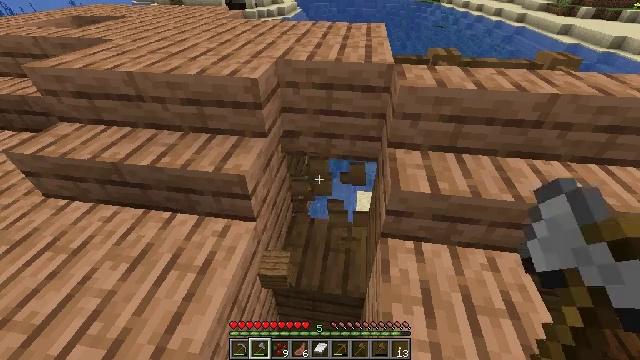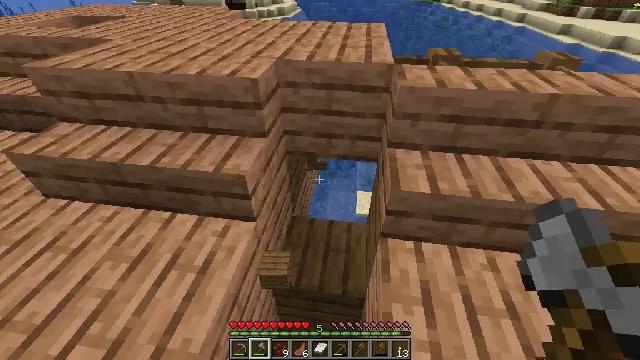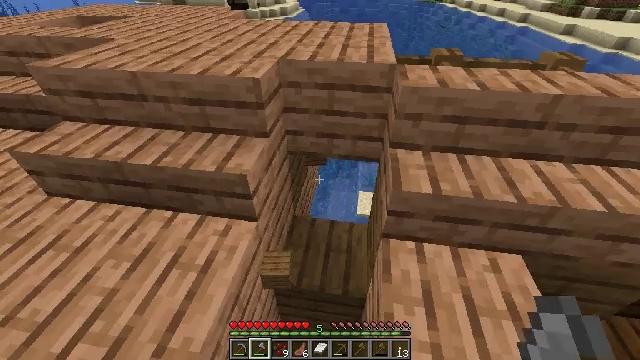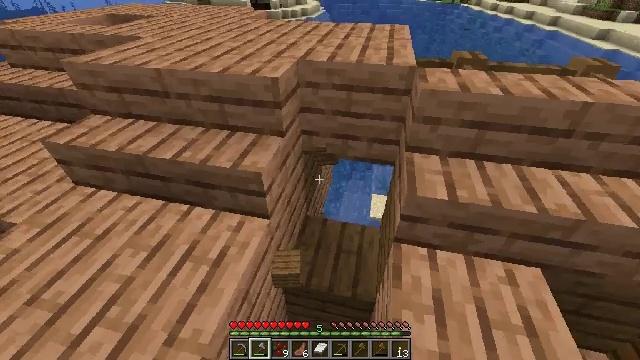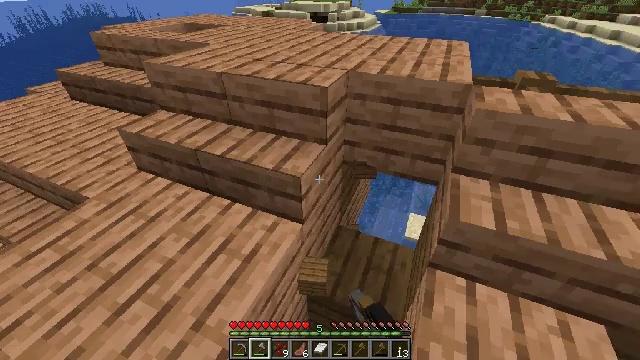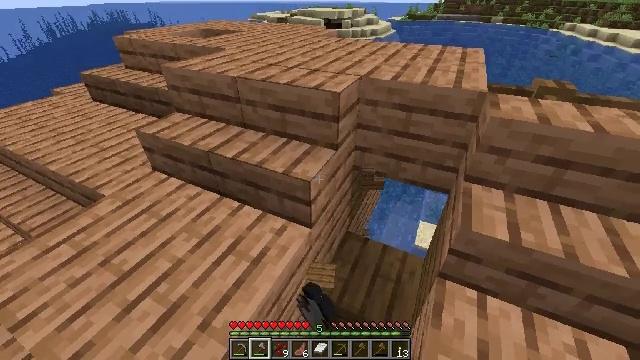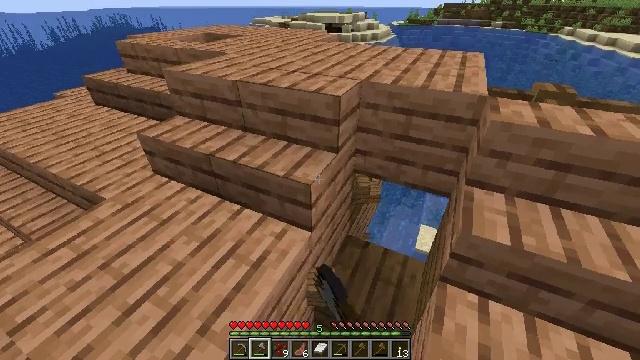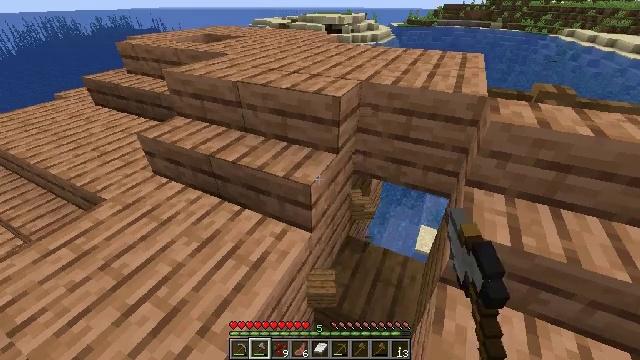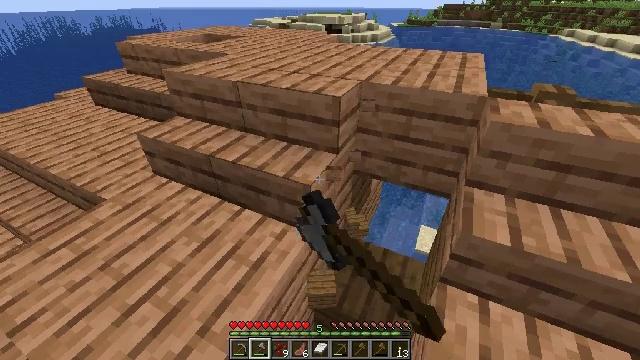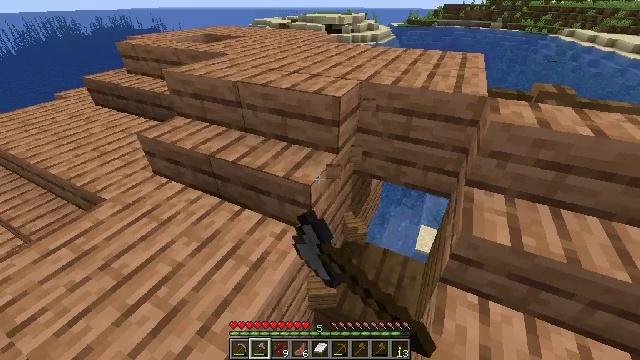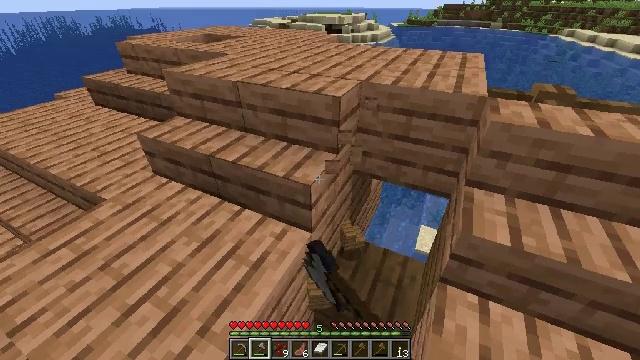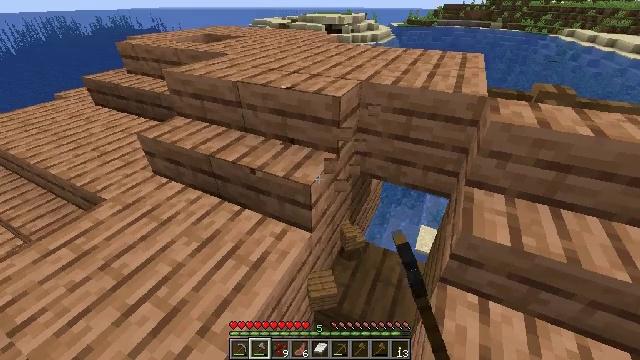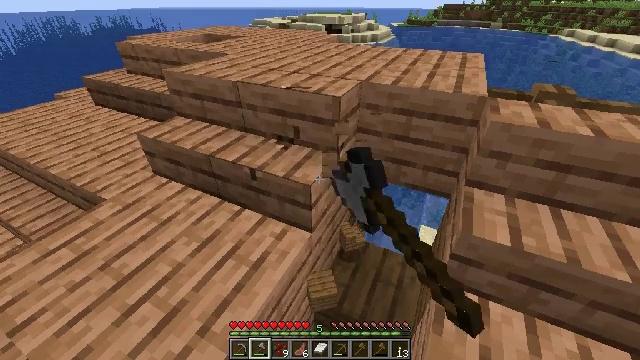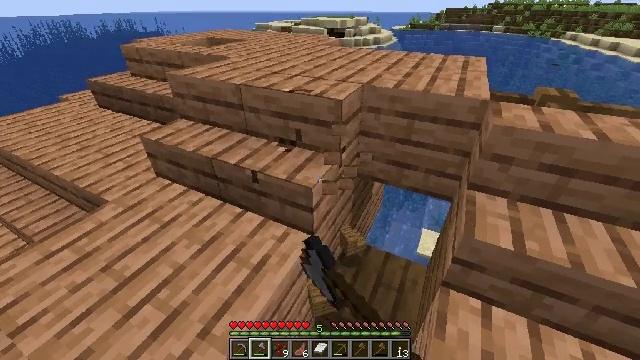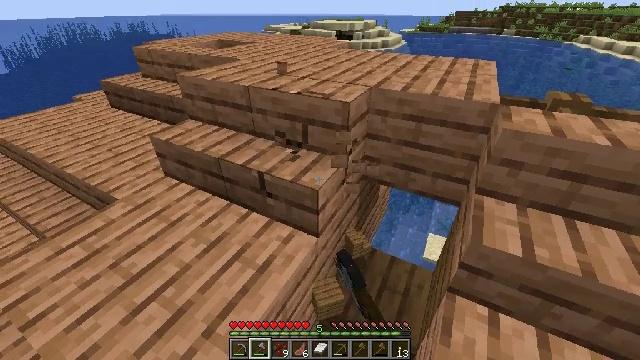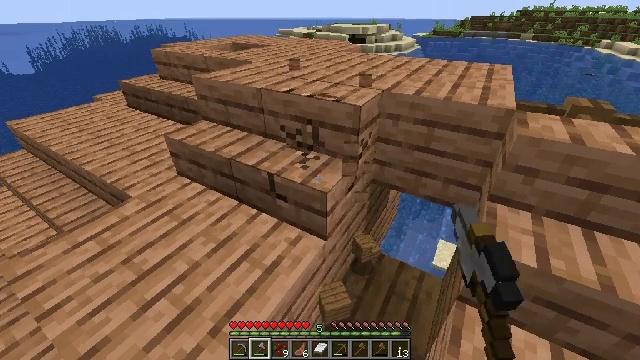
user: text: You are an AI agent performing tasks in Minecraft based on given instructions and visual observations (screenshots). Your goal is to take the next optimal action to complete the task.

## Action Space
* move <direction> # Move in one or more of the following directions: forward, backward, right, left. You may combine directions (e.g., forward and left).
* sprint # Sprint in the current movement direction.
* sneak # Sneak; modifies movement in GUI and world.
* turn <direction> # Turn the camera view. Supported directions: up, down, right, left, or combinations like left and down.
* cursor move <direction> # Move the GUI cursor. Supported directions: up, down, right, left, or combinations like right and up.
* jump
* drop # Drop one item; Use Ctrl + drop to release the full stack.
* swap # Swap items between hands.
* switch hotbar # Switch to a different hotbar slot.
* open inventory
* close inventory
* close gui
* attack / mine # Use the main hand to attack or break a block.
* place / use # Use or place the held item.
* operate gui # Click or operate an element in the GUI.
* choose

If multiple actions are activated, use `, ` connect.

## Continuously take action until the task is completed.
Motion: motion action
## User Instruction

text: Regularly mine jungle stairs for reusing.
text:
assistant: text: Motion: attack / mine
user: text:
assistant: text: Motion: attack / mine
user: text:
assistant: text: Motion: turn left, attack / mine
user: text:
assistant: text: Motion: turn left and up
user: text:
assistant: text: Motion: turn left and up
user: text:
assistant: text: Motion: attack / mine
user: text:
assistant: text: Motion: attack / mine
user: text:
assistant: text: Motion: attack / mine
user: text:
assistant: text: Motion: attack / mine
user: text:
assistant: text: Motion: attack / mine
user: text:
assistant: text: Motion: attack / mine
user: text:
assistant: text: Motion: attack / mine
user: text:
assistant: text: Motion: attack / mine
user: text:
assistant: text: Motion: turn left, attack / mine
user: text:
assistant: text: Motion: turn left, attack / mine
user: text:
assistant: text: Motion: attack / mine
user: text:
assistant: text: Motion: attack / mine
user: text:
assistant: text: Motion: attack / mine
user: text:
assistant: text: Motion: attack / mine
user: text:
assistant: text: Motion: attack / mine
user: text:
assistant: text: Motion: attack / mine
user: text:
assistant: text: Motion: attack / mine
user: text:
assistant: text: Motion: attack / mine
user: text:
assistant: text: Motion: attack / mine
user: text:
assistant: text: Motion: attack / mine
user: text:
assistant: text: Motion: attack / mine
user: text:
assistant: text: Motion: attack / mine
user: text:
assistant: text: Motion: attack / mine
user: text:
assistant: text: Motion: attack / mine
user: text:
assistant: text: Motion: attack / mine